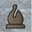
Piece: bB